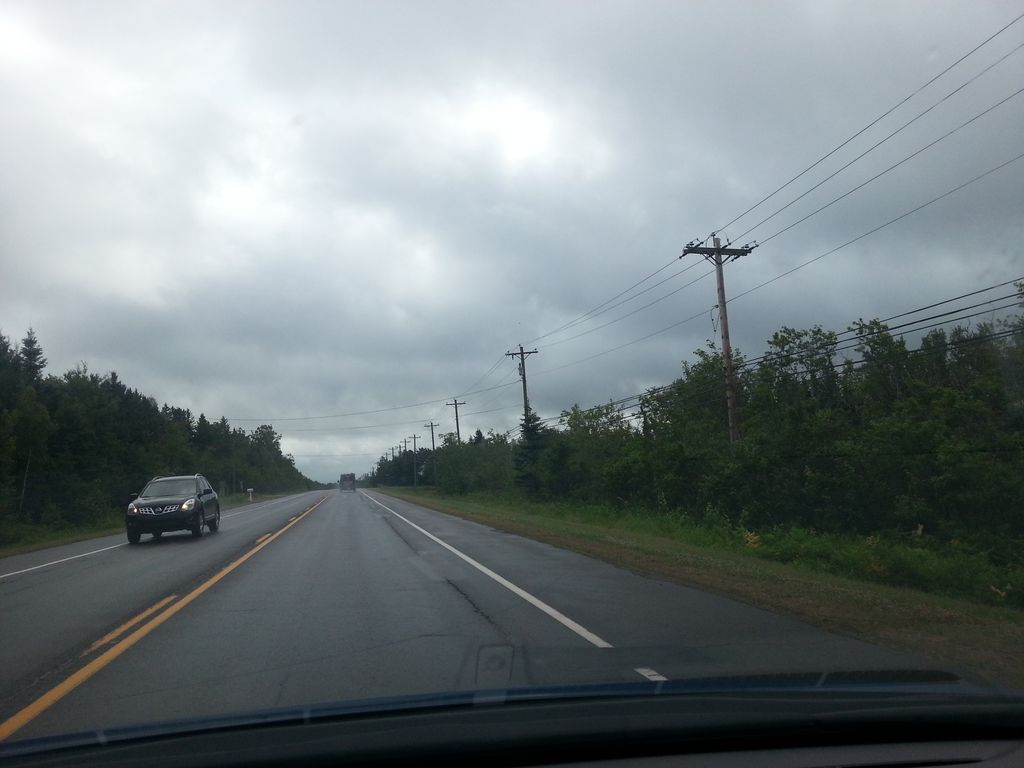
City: charlottetown